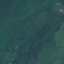
Land use / land cover: Pasture